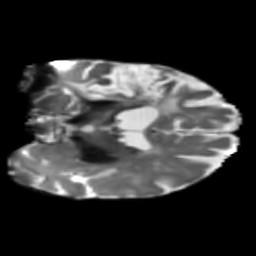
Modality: T2w
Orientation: coronal
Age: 67
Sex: female
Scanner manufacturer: siemens
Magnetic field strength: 3 T
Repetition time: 5.25 s
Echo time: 0.08 s